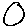
Label: circle